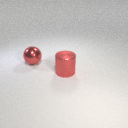
large red metal cylinder to the right of large red metal sphere